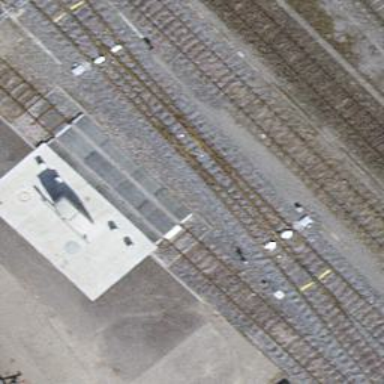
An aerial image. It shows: Railway switch.